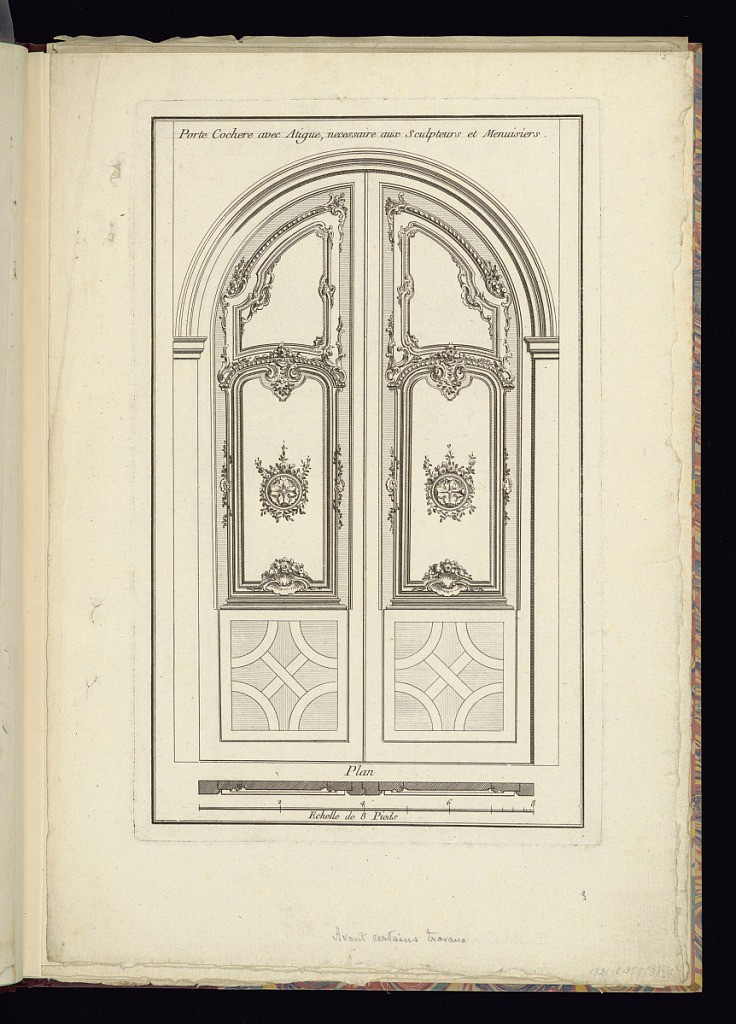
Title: Porte Cochere avec Atigue, necessaire aux Sculpteurs et Menuisiers
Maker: A. Le Canu, French, active 1746 – 1768
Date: ca. 1768
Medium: Etching and engraving on laid paper
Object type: Print
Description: Design for a set of exterior double doors decorated with rococo ornament and motifs. The arched doors feature central vertical curvilinear panels (boiseries) divided into two parts with molding decorated with flowers, sprigs, rosettes, gadrooning, scrolling leaves (rinceaux), fleurons, shells, and rosettes. The door paneling includes central rosettes framed by flowers and leaves. The lower panels of the doors are decorated with geometric marquetry designs. There is a plan view of the doors below along with a scale. The plate is titled. Other copies of this plate with varying background shading are bound in this album - 1921-6-359-6 and 1921-359-7.